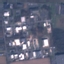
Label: Industrial